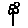
Label: flower